Interaction volume radius: 5 \u00c5
Interaction volume height: 40 \u00c5
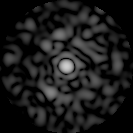
Disorder parameter: 0.8442